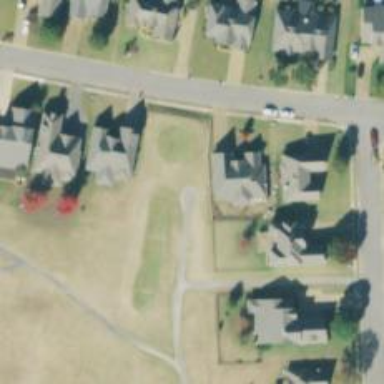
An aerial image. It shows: Pathway for golf carts.